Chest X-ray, PA view. Patient: 49 years old, sex M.
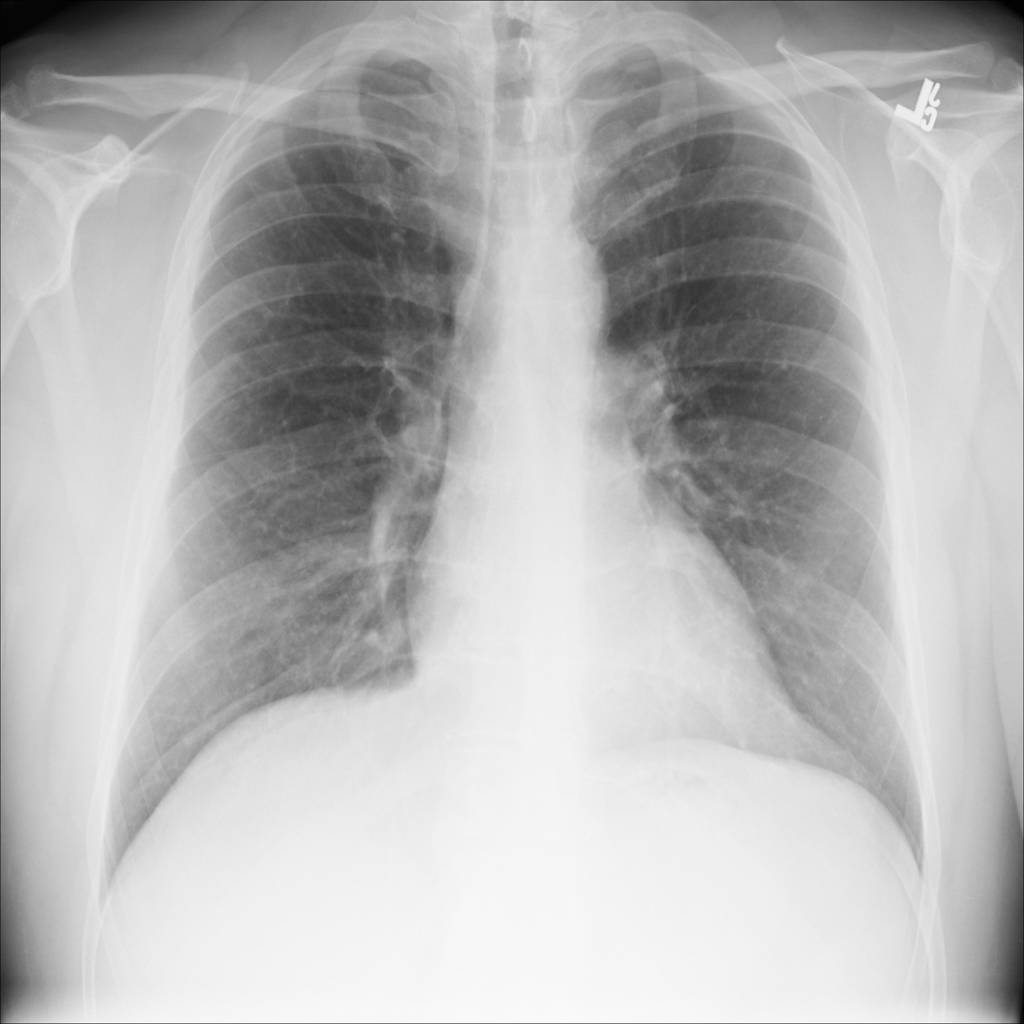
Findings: No Finding